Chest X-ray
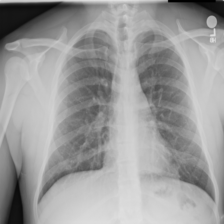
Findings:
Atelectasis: negative
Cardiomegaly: negative
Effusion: negative
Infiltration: negative
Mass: negative
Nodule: negative
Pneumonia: negative
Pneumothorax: negative
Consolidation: negative
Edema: negative
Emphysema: negative
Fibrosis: negative
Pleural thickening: negative
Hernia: negative